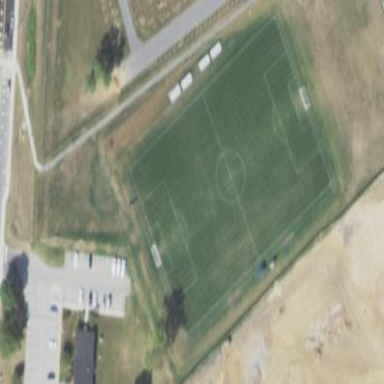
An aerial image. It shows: Soccer pitch for outdoor sports and leisure activities.